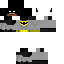
A male human skin with dark skin, wearing brown helmet dressed in a black suit and black pants, featuring a closed mouth.